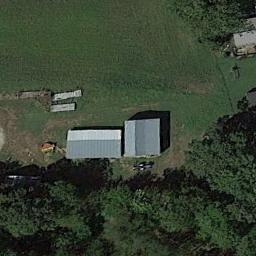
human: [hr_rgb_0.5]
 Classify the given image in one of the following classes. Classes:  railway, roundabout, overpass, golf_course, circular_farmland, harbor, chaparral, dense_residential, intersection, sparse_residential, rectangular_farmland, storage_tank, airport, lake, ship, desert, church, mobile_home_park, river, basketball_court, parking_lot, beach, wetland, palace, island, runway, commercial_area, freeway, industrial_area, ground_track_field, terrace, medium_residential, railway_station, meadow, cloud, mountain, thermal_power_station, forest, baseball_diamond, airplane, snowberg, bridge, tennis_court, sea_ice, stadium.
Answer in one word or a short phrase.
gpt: sparse_residential